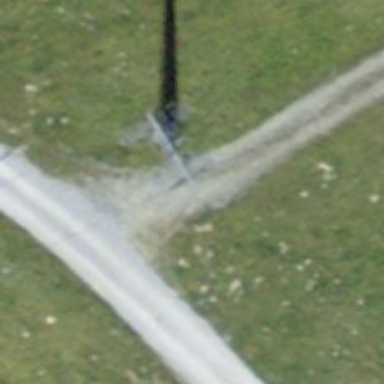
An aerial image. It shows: Pylon for aerialway.